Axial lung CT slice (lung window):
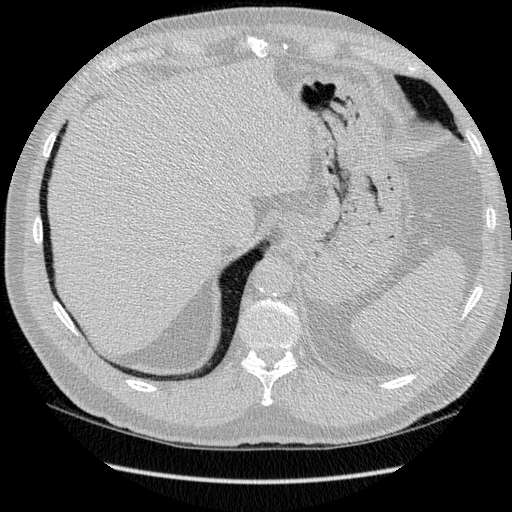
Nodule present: no